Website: macys
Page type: payment
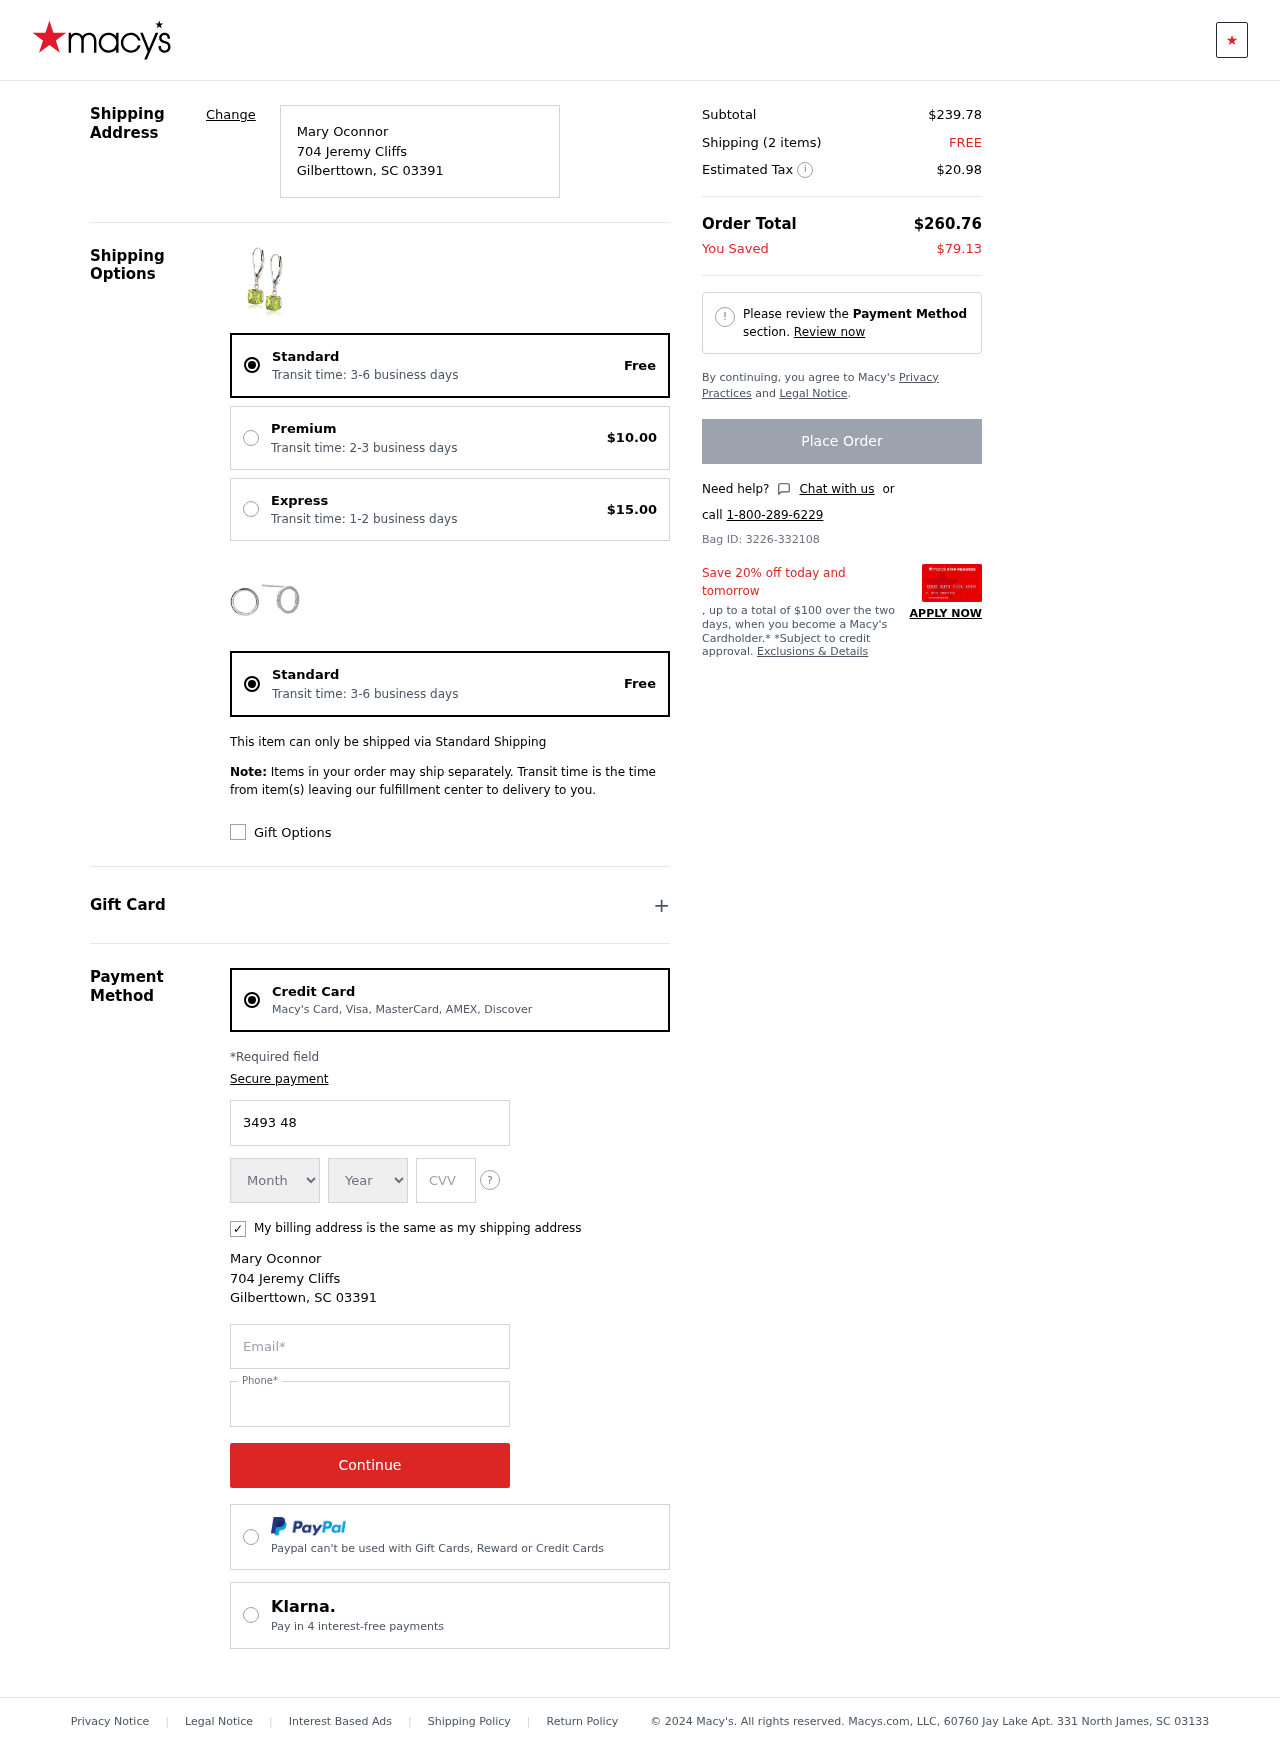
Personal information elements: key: PII_CARD_CVV
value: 4331
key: PII_CARD_EXPIRY_MONTH
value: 01
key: PII_CARD_EXPIRY_YEAR
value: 29
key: PII_CARD_NUMBER
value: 3493 4817 4524 093
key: PII_CITY
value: Gilberttown
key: PII_EMAIL
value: mary.oconnor@gmail.com
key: PII_FULLNAME
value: Mary Oconnor
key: PII_PHONE
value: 2722141813
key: PII_POSTCODE
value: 03391
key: PII_STATE_ABBR
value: SC
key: PII_STREET
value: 704 Jeremy Cliffs
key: PII_FULLNAME2
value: Mary Oconnor
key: PII_CITY2
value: Gilberttown
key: PII_STATE_ABBR2
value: SC
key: PII_POSTCODE_FULL
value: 03391
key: PII_POSTCODE_NUMERIC
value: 3391
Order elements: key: ORDER_DELIVERY_DATE
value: Transit time: 3-6 business days
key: ORDER_SHIPPING_STANDARD
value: Free
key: ORDER_SHIPPING_PREMIUM
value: $10.00
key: ORDER_SHIPPING_EXPRESS
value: $15.00
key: ORDER_DELIVERY_DATE2
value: Transit time: 3-6 business days
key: ORDER_SHIPPING_STANDARD2
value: Free
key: ORDER_SUBTOTAL
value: $239.78
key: ORDER_NUM_ITEMS
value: Shipping (2 items)
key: ORDER_SHIPPING_COST
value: FREE
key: ORDER_TAX
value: $20.98
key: ORDER_TOTAL
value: $260.76
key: ORDER_SAVINGS
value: $79.13
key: ORDER_ID
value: Bag ID: 3226-332108